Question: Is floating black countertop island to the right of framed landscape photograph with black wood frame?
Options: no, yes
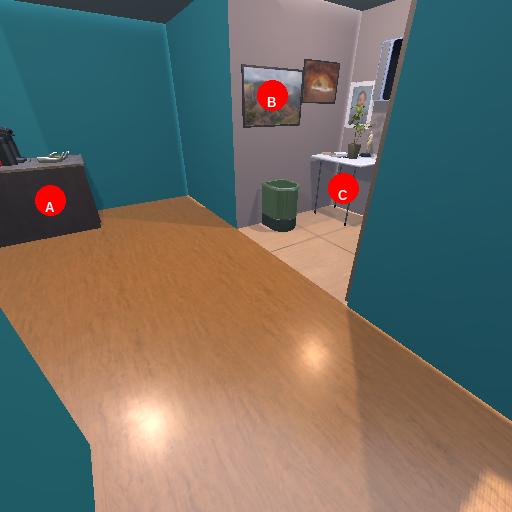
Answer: no